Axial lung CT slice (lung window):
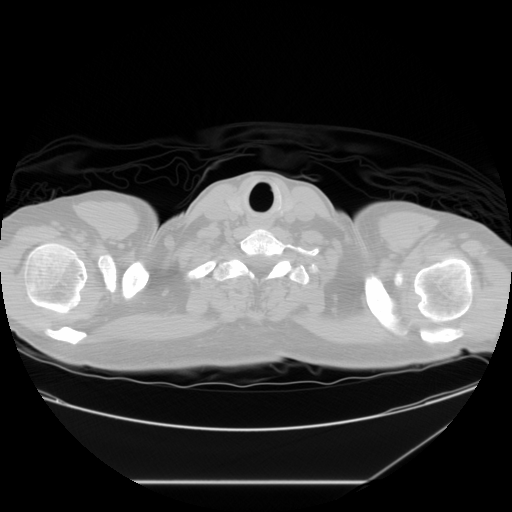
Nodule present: no